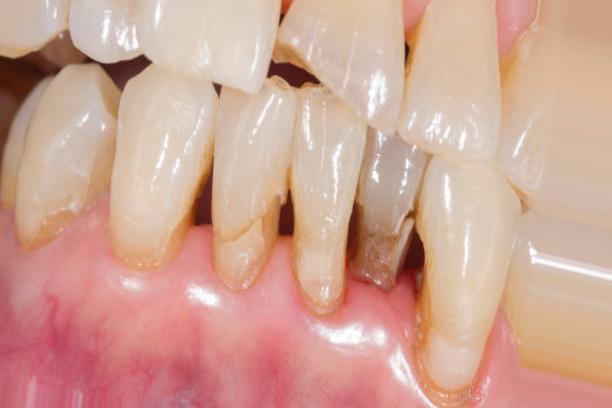
Condition: Caries